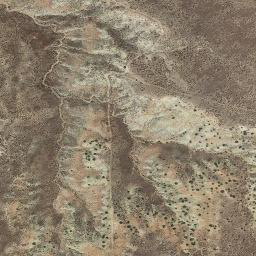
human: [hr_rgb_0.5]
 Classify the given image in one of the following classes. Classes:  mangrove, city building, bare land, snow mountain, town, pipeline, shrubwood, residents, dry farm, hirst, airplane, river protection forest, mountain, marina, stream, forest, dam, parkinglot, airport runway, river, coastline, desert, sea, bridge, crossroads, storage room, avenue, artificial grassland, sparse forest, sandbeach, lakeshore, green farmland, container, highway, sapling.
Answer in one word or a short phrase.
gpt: mountain